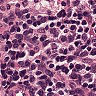
Metastatic tissue present: no